Field crop: maize
Growth stage: 1
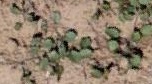
Species: convolvulus